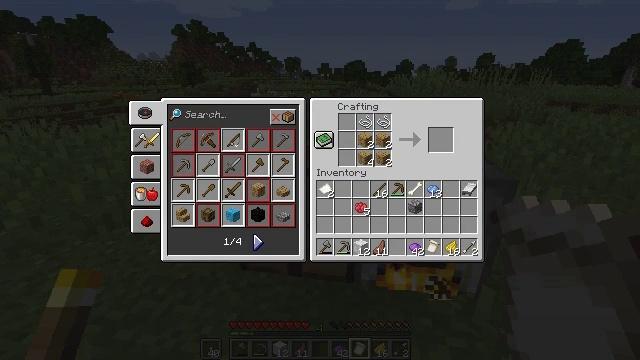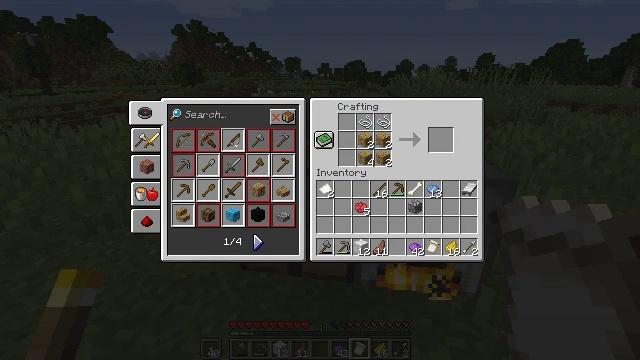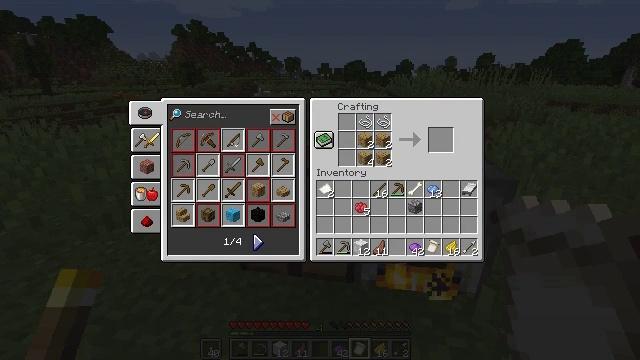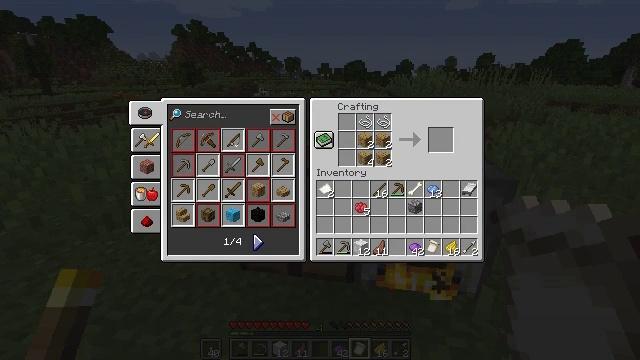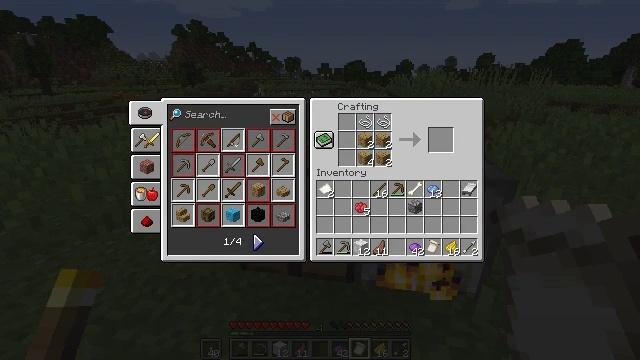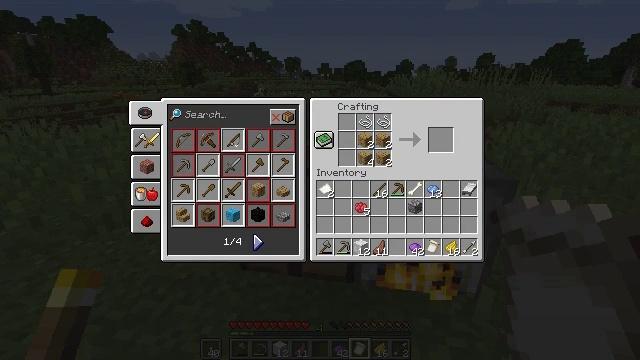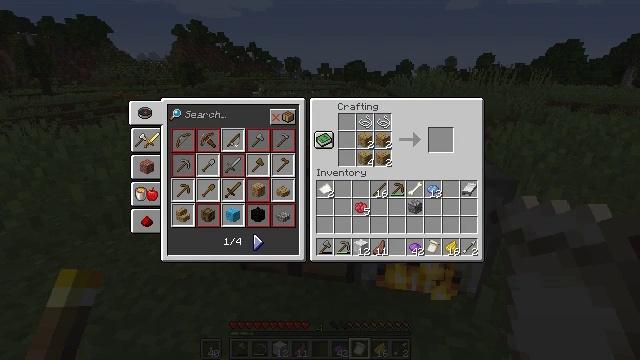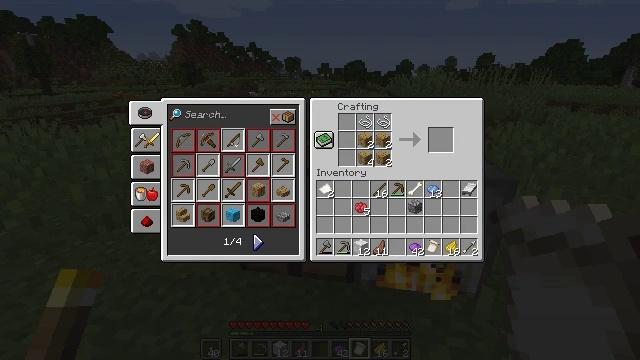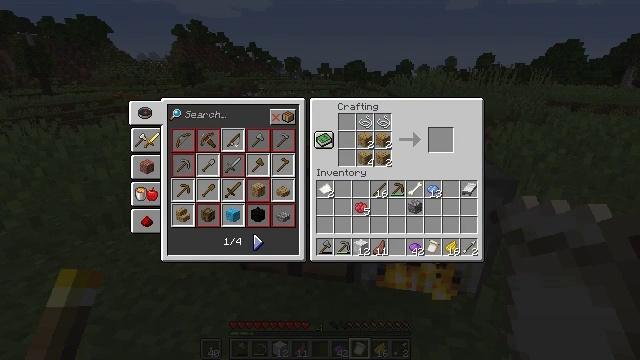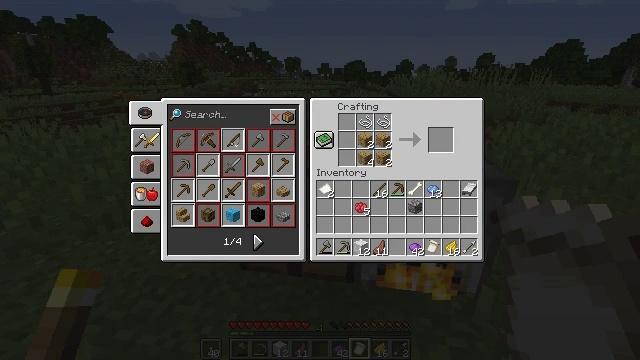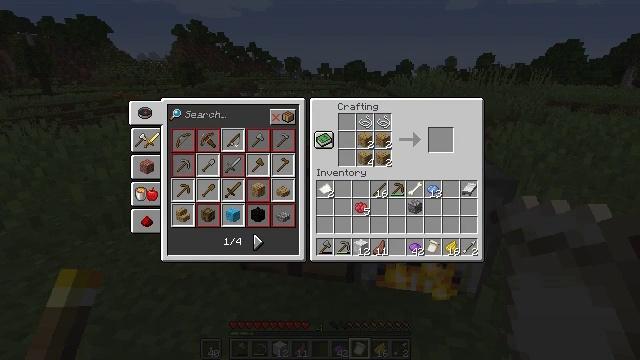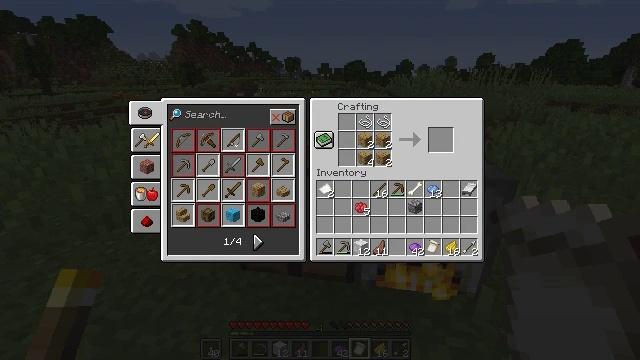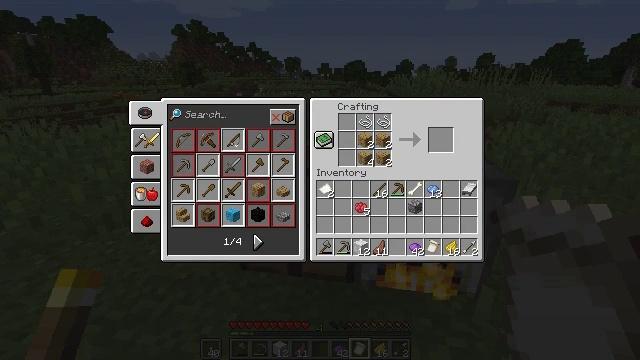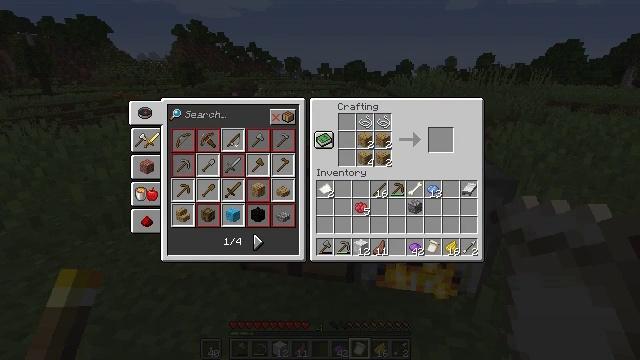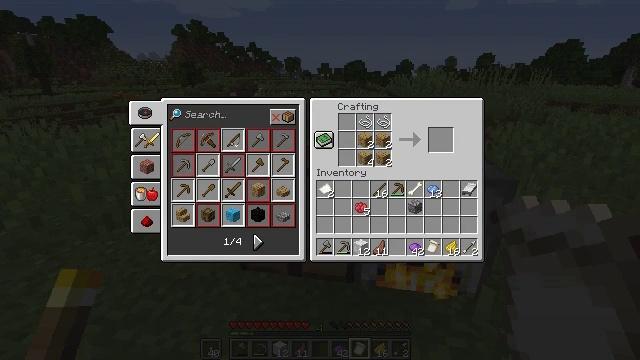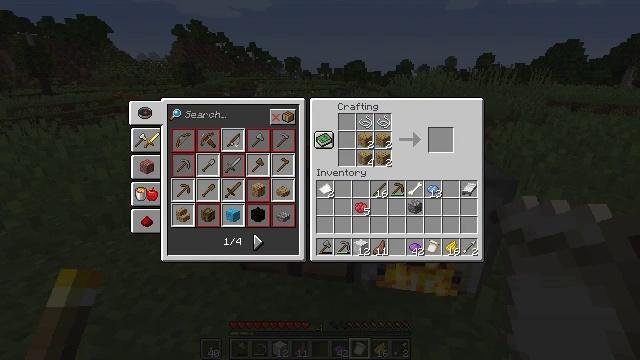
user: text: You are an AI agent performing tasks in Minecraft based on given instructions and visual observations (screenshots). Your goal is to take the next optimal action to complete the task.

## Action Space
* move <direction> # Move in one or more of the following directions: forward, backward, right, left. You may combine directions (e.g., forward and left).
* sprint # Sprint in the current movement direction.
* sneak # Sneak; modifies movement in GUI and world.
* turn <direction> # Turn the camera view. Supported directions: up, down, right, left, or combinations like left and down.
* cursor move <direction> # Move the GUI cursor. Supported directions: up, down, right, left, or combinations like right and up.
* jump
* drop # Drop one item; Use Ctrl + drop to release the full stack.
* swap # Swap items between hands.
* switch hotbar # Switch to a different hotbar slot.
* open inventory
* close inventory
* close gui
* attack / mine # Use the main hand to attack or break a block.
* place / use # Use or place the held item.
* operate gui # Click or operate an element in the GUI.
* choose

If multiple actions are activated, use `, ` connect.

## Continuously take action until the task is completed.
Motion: motion action
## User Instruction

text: Open the crafting table to craft a loom.
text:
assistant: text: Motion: no_op
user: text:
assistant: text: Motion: no_op
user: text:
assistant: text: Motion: no_op
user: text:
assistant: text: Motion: no_op
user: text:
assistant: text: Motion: no_op
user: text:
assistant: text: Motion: no_op
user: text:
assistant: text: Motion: no_op
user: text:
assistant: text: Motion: no_op
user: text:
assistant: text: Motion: no_op
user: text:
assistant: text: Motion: no_op
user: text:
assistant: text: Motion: no_op
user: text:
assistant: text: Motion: no_op
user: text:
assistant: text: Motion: no_op
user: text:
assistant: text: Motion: no_op
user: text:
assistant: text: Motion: no_op
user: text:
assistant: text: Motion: no_op
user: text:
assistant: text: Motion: no_op
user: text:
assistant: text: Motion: no_op
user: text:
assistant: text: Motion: no_op
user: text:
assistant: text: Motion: no_op
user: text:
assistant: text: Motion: no_op
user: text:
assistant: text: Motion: no_op
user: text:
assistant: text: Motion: no_op
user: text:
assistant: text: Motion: operate gui
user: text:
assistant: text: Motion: operate gui
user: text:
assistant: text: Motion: operate gui
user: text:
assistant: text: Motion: no_op
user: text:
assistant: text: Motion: no_op
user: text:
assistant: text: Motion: no_op
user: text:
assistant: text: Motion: no_op